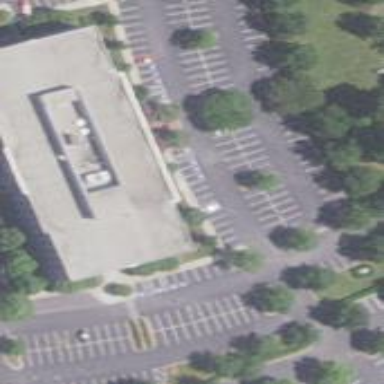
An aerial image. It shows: Commercial building.